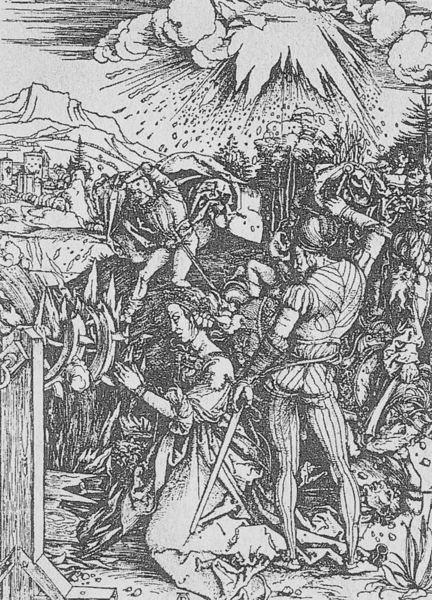
Titel: Das Martyrium der heiligen Katharina
Künstler: Albrecht Dürer
Schlagwörter: baum, berg, feuer, gewitter, himmel, mann, wasser, weiß, wolken, bäume, menschen, stadt, blumen, frau, kleid, schwarz, haus, wolke, hose, hinrichtung, messer, tod, häuser, mühle, wind, sonne, pflanzen, wald, deutschland, hintern, holzschnitt, berge, gebirge, grafik, graphik, rad, tannen, krieg, schlacht, unwetter, zerstörung, regen, schild, burg, strahlen, druck, jungfrau, stich, schwert, knien, soldat, strafe, helm, beten, gebet, ritter, rüstung, blitz, leiden, knieend, kniend, stachel, heilige, kupferstich, zorn, tropfen, spinnen, monster, katharina, martyrium, märtyrerin, wunder, folter, dorn, krief, nordalpin, sinai, bestrafung, 1500, hl. katharina, sschweret